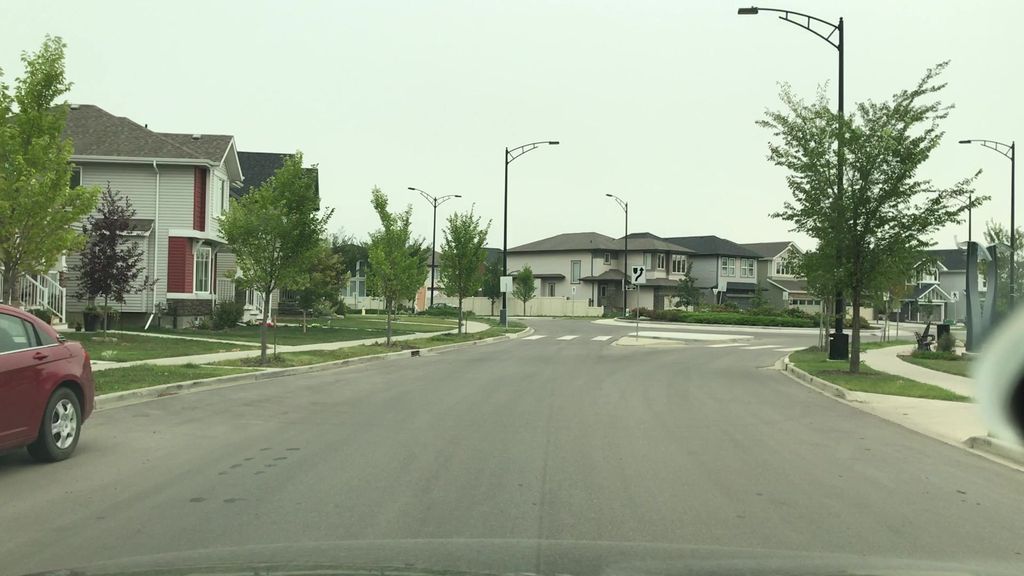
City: edmonton